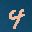
Label: 4